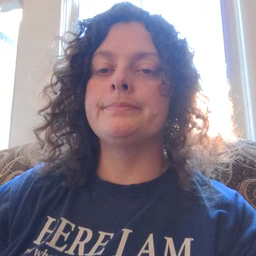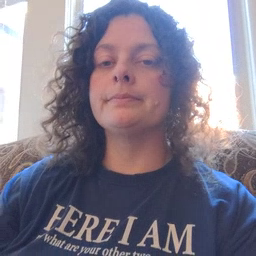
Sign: head